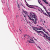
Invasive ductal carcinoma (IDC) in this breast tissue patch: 0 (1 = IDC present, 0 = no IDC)